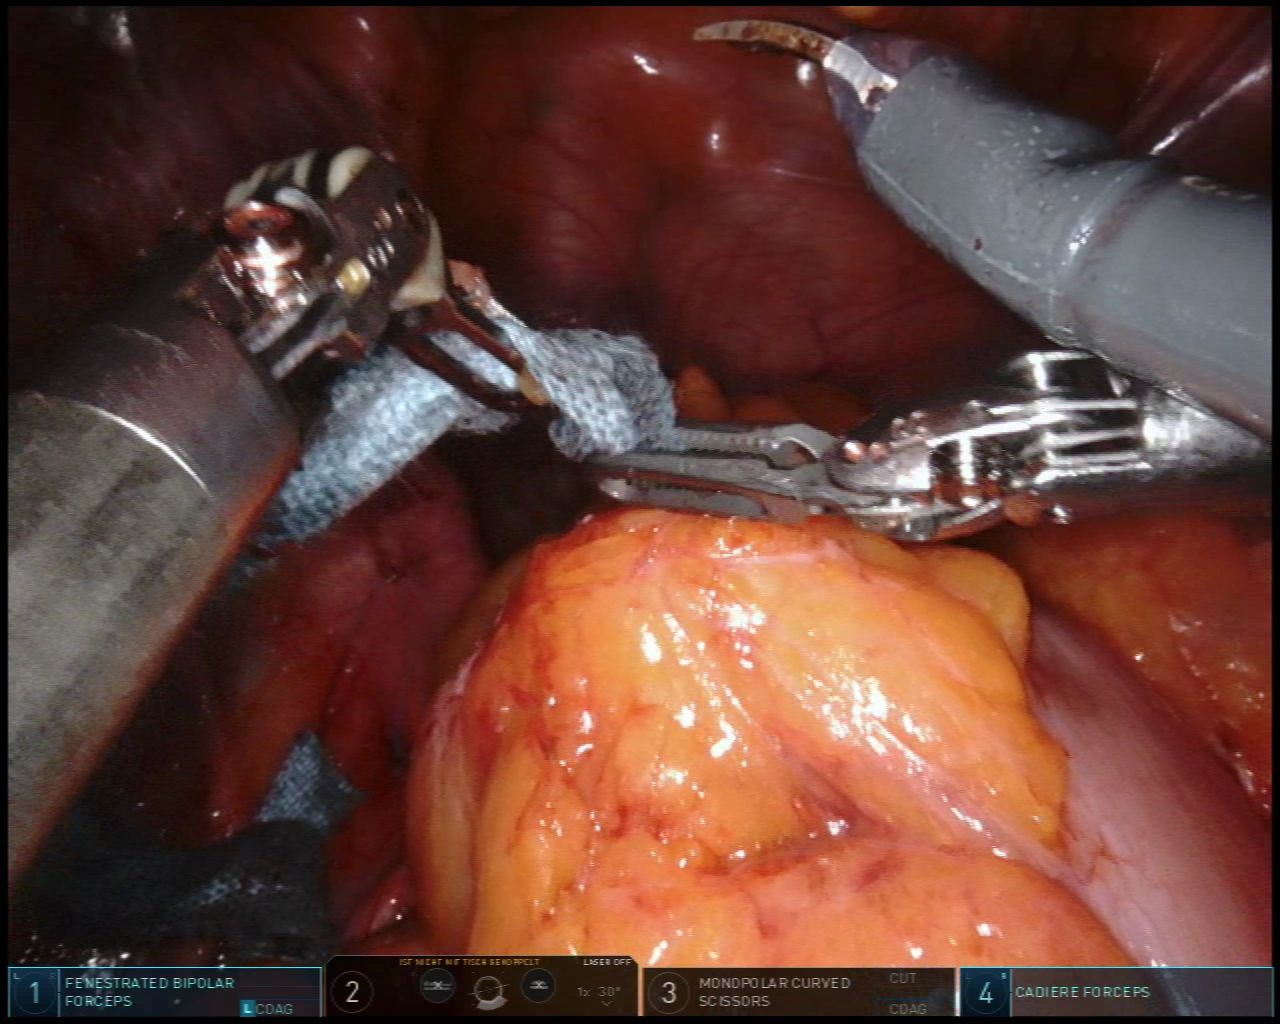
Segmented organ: ureter
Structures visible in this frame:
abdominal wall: yes
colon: yes
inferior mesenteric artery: no
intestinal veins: no
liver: no
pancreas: no
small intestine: no
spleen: no
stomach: no
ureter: yes
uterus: no
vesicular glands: no